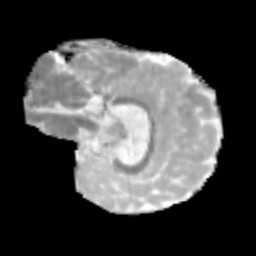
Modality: MD
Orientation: sagittal
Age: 9
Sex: male
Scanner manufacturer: siemens
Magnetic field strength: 3 T
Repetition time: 3.8 s
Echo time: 0.07 s